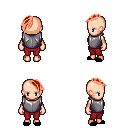
a pixel art fantasy rpg character, female body template, human, light skin, steel chest armor, red pants, red long mohawk hairstyle, black slippers, four views (front, back, left, right), 2x2 character sprite sheet, small pixel art, hard edges, no anti-aliasing